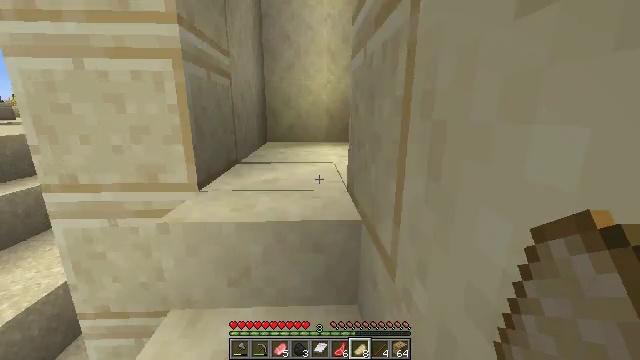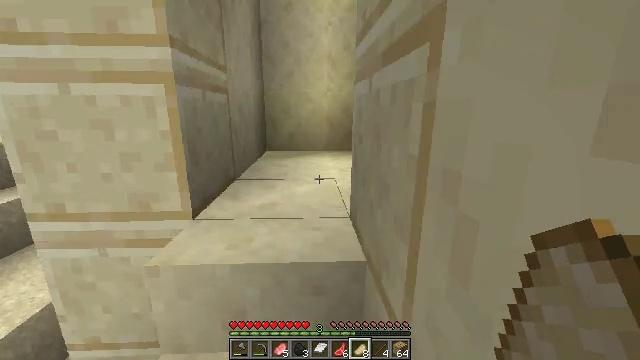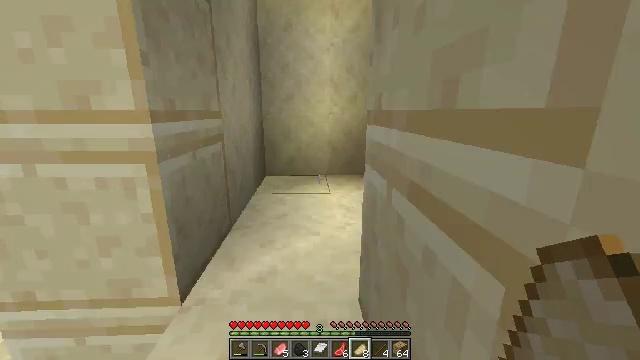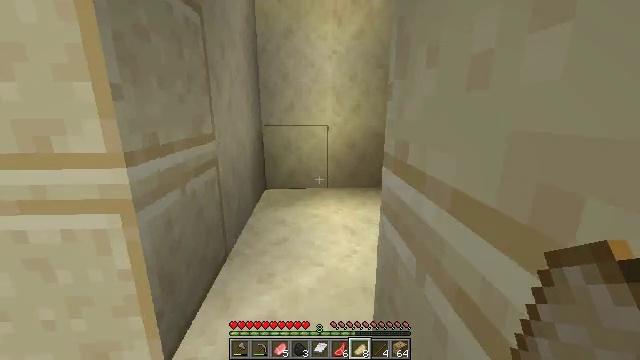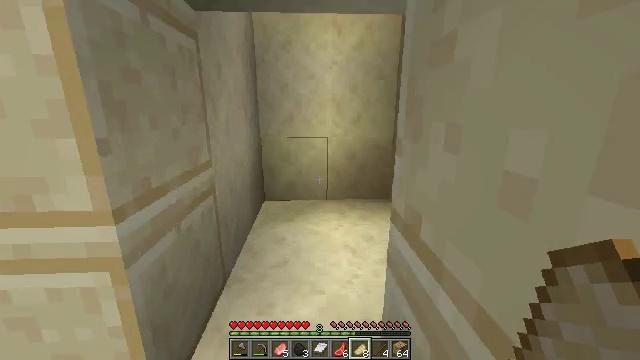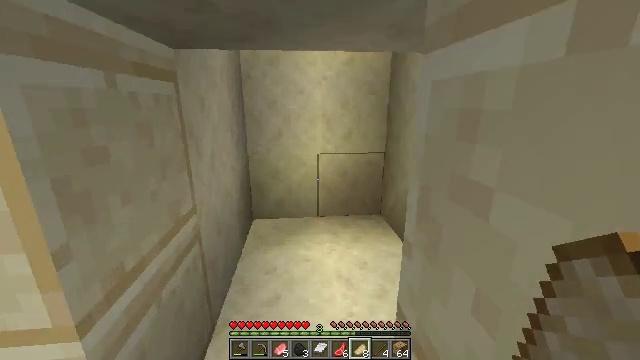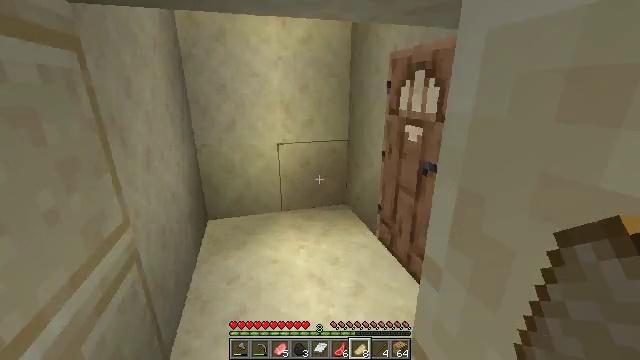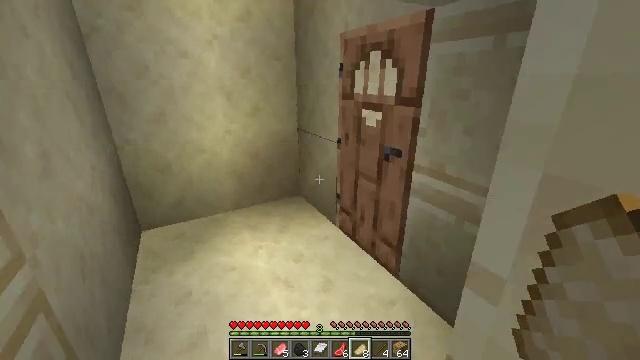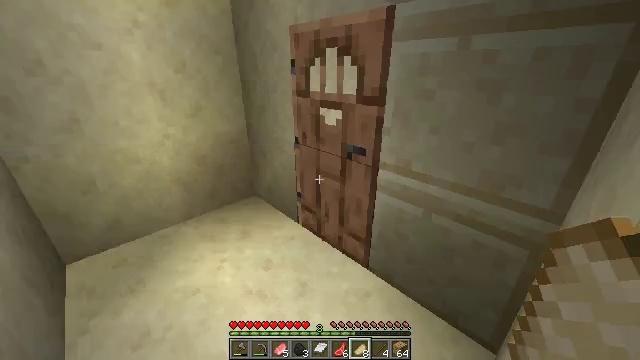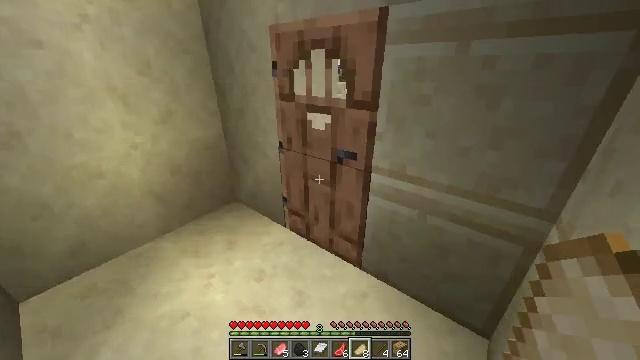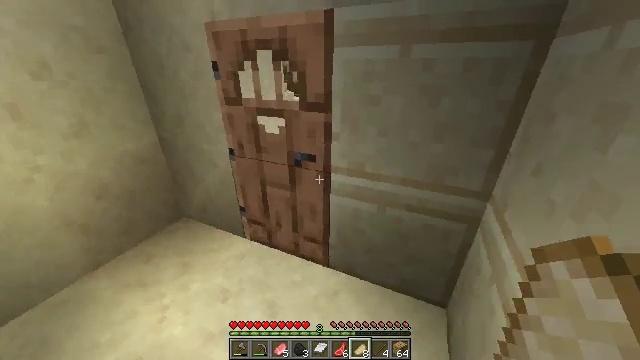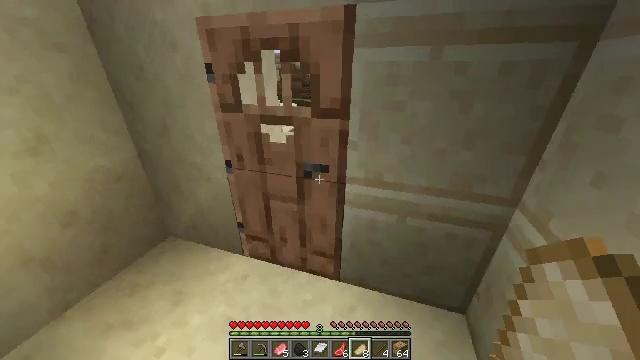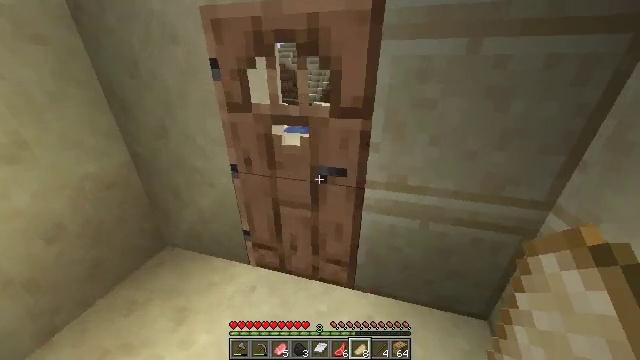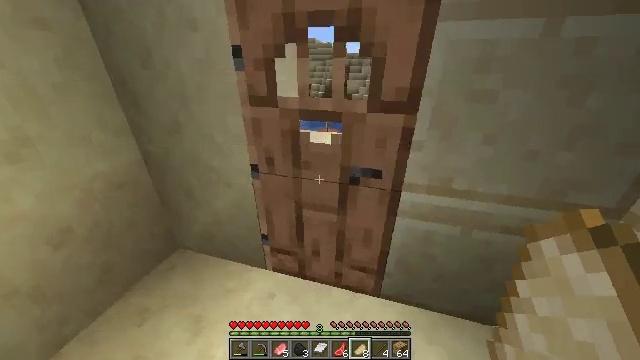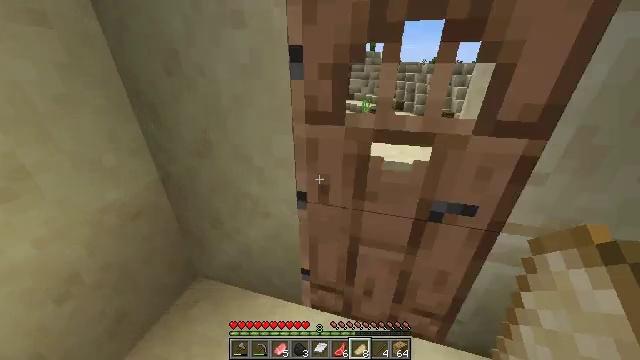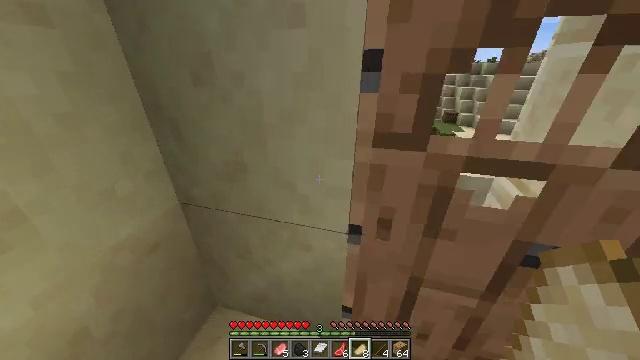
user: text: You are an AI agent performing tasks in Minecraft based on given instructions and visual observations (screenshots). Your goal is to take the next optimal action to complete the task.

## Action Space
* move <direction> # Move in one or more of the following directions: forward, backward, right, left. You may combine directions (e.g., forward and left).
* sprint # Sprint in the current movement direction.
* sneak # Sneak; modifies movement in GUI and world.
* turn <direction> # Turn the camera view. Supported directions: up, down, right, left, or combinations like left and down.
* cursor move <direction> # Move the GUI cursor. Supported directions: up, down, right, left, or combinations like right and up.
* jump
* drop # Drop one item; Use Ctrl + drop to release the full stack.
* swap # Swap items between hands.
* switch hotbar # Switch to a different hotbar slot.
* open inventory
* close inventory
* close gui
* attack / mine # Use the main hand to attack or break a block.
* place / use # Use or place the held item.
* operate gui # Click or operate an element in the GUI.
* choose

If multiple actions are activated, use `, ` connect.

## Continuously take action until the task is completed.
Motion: motion action
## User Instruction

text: Attack the hay block to get hay.
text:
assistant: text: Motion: move forward
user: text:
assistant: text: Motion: move forward
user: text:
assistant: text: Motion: move forward
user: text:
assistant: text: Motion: move forward, sprint
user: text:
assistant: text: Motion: move forward, sprint, turn right and down
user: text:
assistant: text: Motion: move forward and move left, sprint, turn right and down
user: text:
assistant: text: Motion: move forward and move left, sprint, turn right and down
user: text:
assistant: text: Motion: move forward and move left, sprint, turn right and down
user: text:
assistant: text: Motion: move forward and move left, sprint, turn right and down
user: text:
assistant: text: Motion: move forward and move left, sprint, turn right
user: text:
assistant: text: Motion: move forward and move left, sprint, turn right
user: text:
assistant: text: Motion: move forward and move left, sprint, turn right
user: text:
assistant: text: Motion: move forward and move left, sprint, turn down
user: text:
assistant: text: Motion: move forward and move left, sprint
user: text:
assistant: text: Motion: move forward and move left, sprint
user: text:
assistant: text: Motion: move forward and move left, sprint
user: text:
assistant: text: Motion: move forward and move left, sprint, turn right, use / place
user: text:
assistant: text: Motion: move forward and move left, sprint, turn right and up, use / place
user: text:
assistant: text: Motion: move forward, turn right, use / place
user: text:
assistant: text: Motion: move forward, turn right
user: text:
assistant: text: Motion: move forward
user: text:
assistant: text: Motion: move forward
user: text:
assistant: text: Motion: move forward
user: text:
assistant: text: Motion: move forward
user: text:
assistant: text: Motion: move forward, use / place
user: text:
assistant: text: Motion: move forward, use / place
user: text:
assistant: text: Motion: move forward, turn right, use / place
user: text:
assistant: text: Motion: move forward, turn right
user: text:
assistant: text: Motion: move forward
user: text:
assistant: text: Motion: move forward